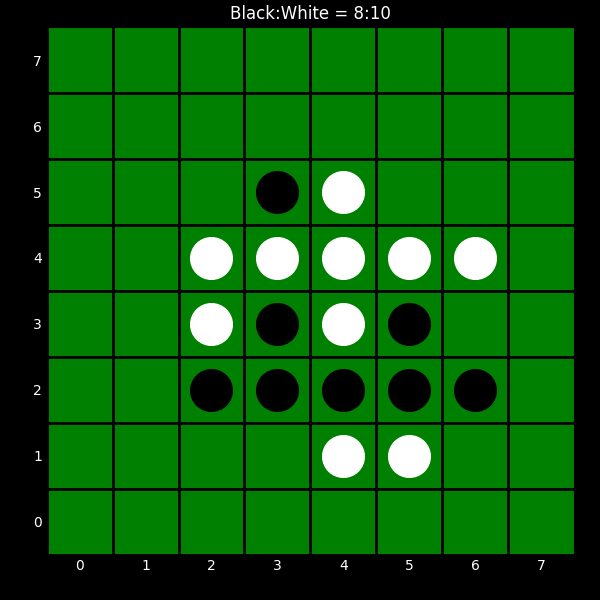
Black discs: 8
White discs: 10